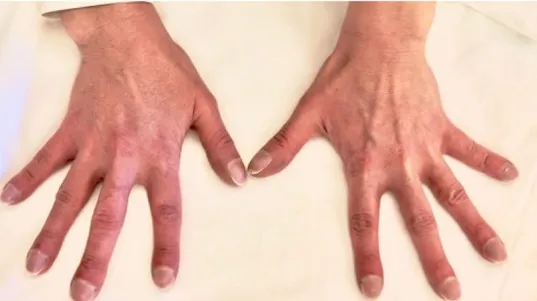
Digital clubbing presenting as bulbous uniform swelling of the soft tissue of the terminal phalanx of all digits with subsequent loss of the normal angle between the nail and nail bed.
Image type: radiology (ct)